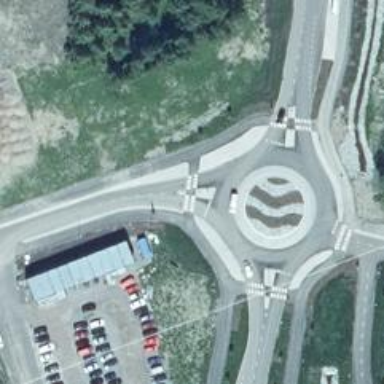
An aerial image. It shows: Crossing on asphalt cycleway.